九年级 · 计数
如图(1)所示, 平整的地面上有一个不规则图案(图中阴影部分), 小明想了解该图案的面积是多少,他采取了以下办法: 用一个面积为 $20 \mathrm{~cm}^{2}$ 的长方形, 将不规则图案围起来, 然后在适当位置随机地朝长方形区域扔小球, 并记录小球落在不规则图案上的次数(球扔在界线上或长方形区域外不计试验结果), 他将若干次有效试验的结果绘制成了 (2)所示的折线统计图, 由此他估计不规则图案的面积大约为 ( )

图(1)

小球落在不规则图案内的概率

图(2)

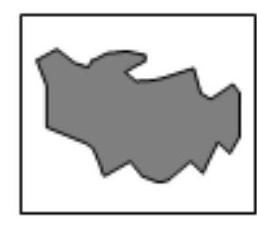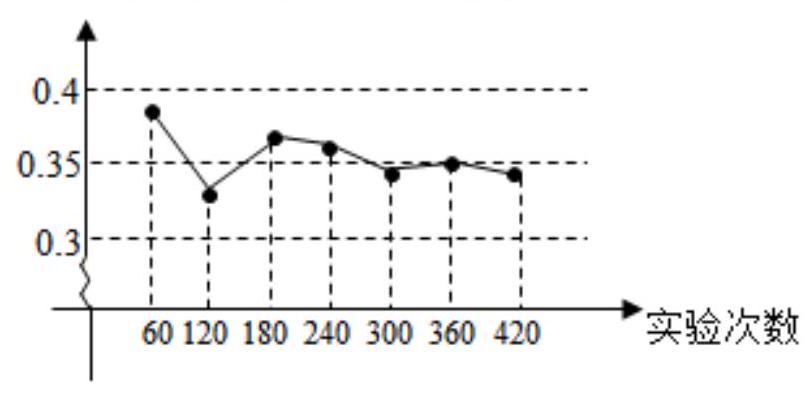
A. $6 \mathrm{~cm}^{2}$
B. $7 \mathrm{~cm}^{2}$
C. $8 \mathrm{~cm}^{2}$
D. $9 \mathrm{~cm}^{2}$

答案: B
解析: 【分析】

本题分两部分求解, 首先设不规则图案的面积为 $x \mathrm{~cm}^{2}$, 根据几何概率知识求解不规则图案占长方形的面积大小，继而根据折线图用频率估算概率，综合以上列方程求解即可.

本题考查几何概率以及用频率估计概率, 并在此基础上进行题目创新, 解题的关键在于理解题意, 能从复杂的题目背景中找到考点化繁为简.

【解答】解：假设不规则图案的面积为 $x \mathrm{~cm}^{2}$,

由已知得: 长方形面积为 $20 \mathrm{~cm}^{2}$,

根据几何概率公式小球落在不规则图案的概率为: $\frac{x}{20}$,

当事件 $A$ 试验次数足够多, 即样本足够大时, 其频率可作为事件 $A$ 发生的概率估计值, 故由折线图可知, 小球落在不规则图案的概率大约为 0.35 ,

综上: $\frac{x}{20}=0.35$

解得: $x=7$,

$\therefore$ 不规则图案的面积大约为 $7 \mathrm{~cm}^{2}$,

故选: B.